Question: Programming a website with PHP is very easy as it always gives back an HTML response which the browser can send to the user. But how to release a website with java? I'm using Aruba.it hosting, I created a file containing java code, actually a simple servlet with this code;
'''
import java.io.IOException;
import javax.servlet.ServletException;
import javax.servlet.annotation.WebServlet;
import javax.servlet.http.HttpServlet;
import javax.servlet.http.HttpServletRequest;
import javax.servlet.http.HttpServletResponse;
@WebServlet("/Demo")
public class Demo extends HttpServlet {
private static final long serialVersionUID = 1L;
protected void doGet(HttpServletRequest request, HttpServletResponse response) throws ServletException, IOException {
response.getWriter().write("Do get called");;
}
/**
* @see HttpServlet#doPost(HttpServletRequest request, HttpServletResponse response)
*/
protected void doPost(HttpServletRequest request, HttpServletResponse response)
throws ServletException, IOException {
response.getWriter().write("Do post called");
}
}
'''
However, when I visit <URL> or simply /Demo, I get the code I showed you before;
I know this is a very stupid question, but I have no idea what to do. When I run a PHP file everything works as expected. What would you do?
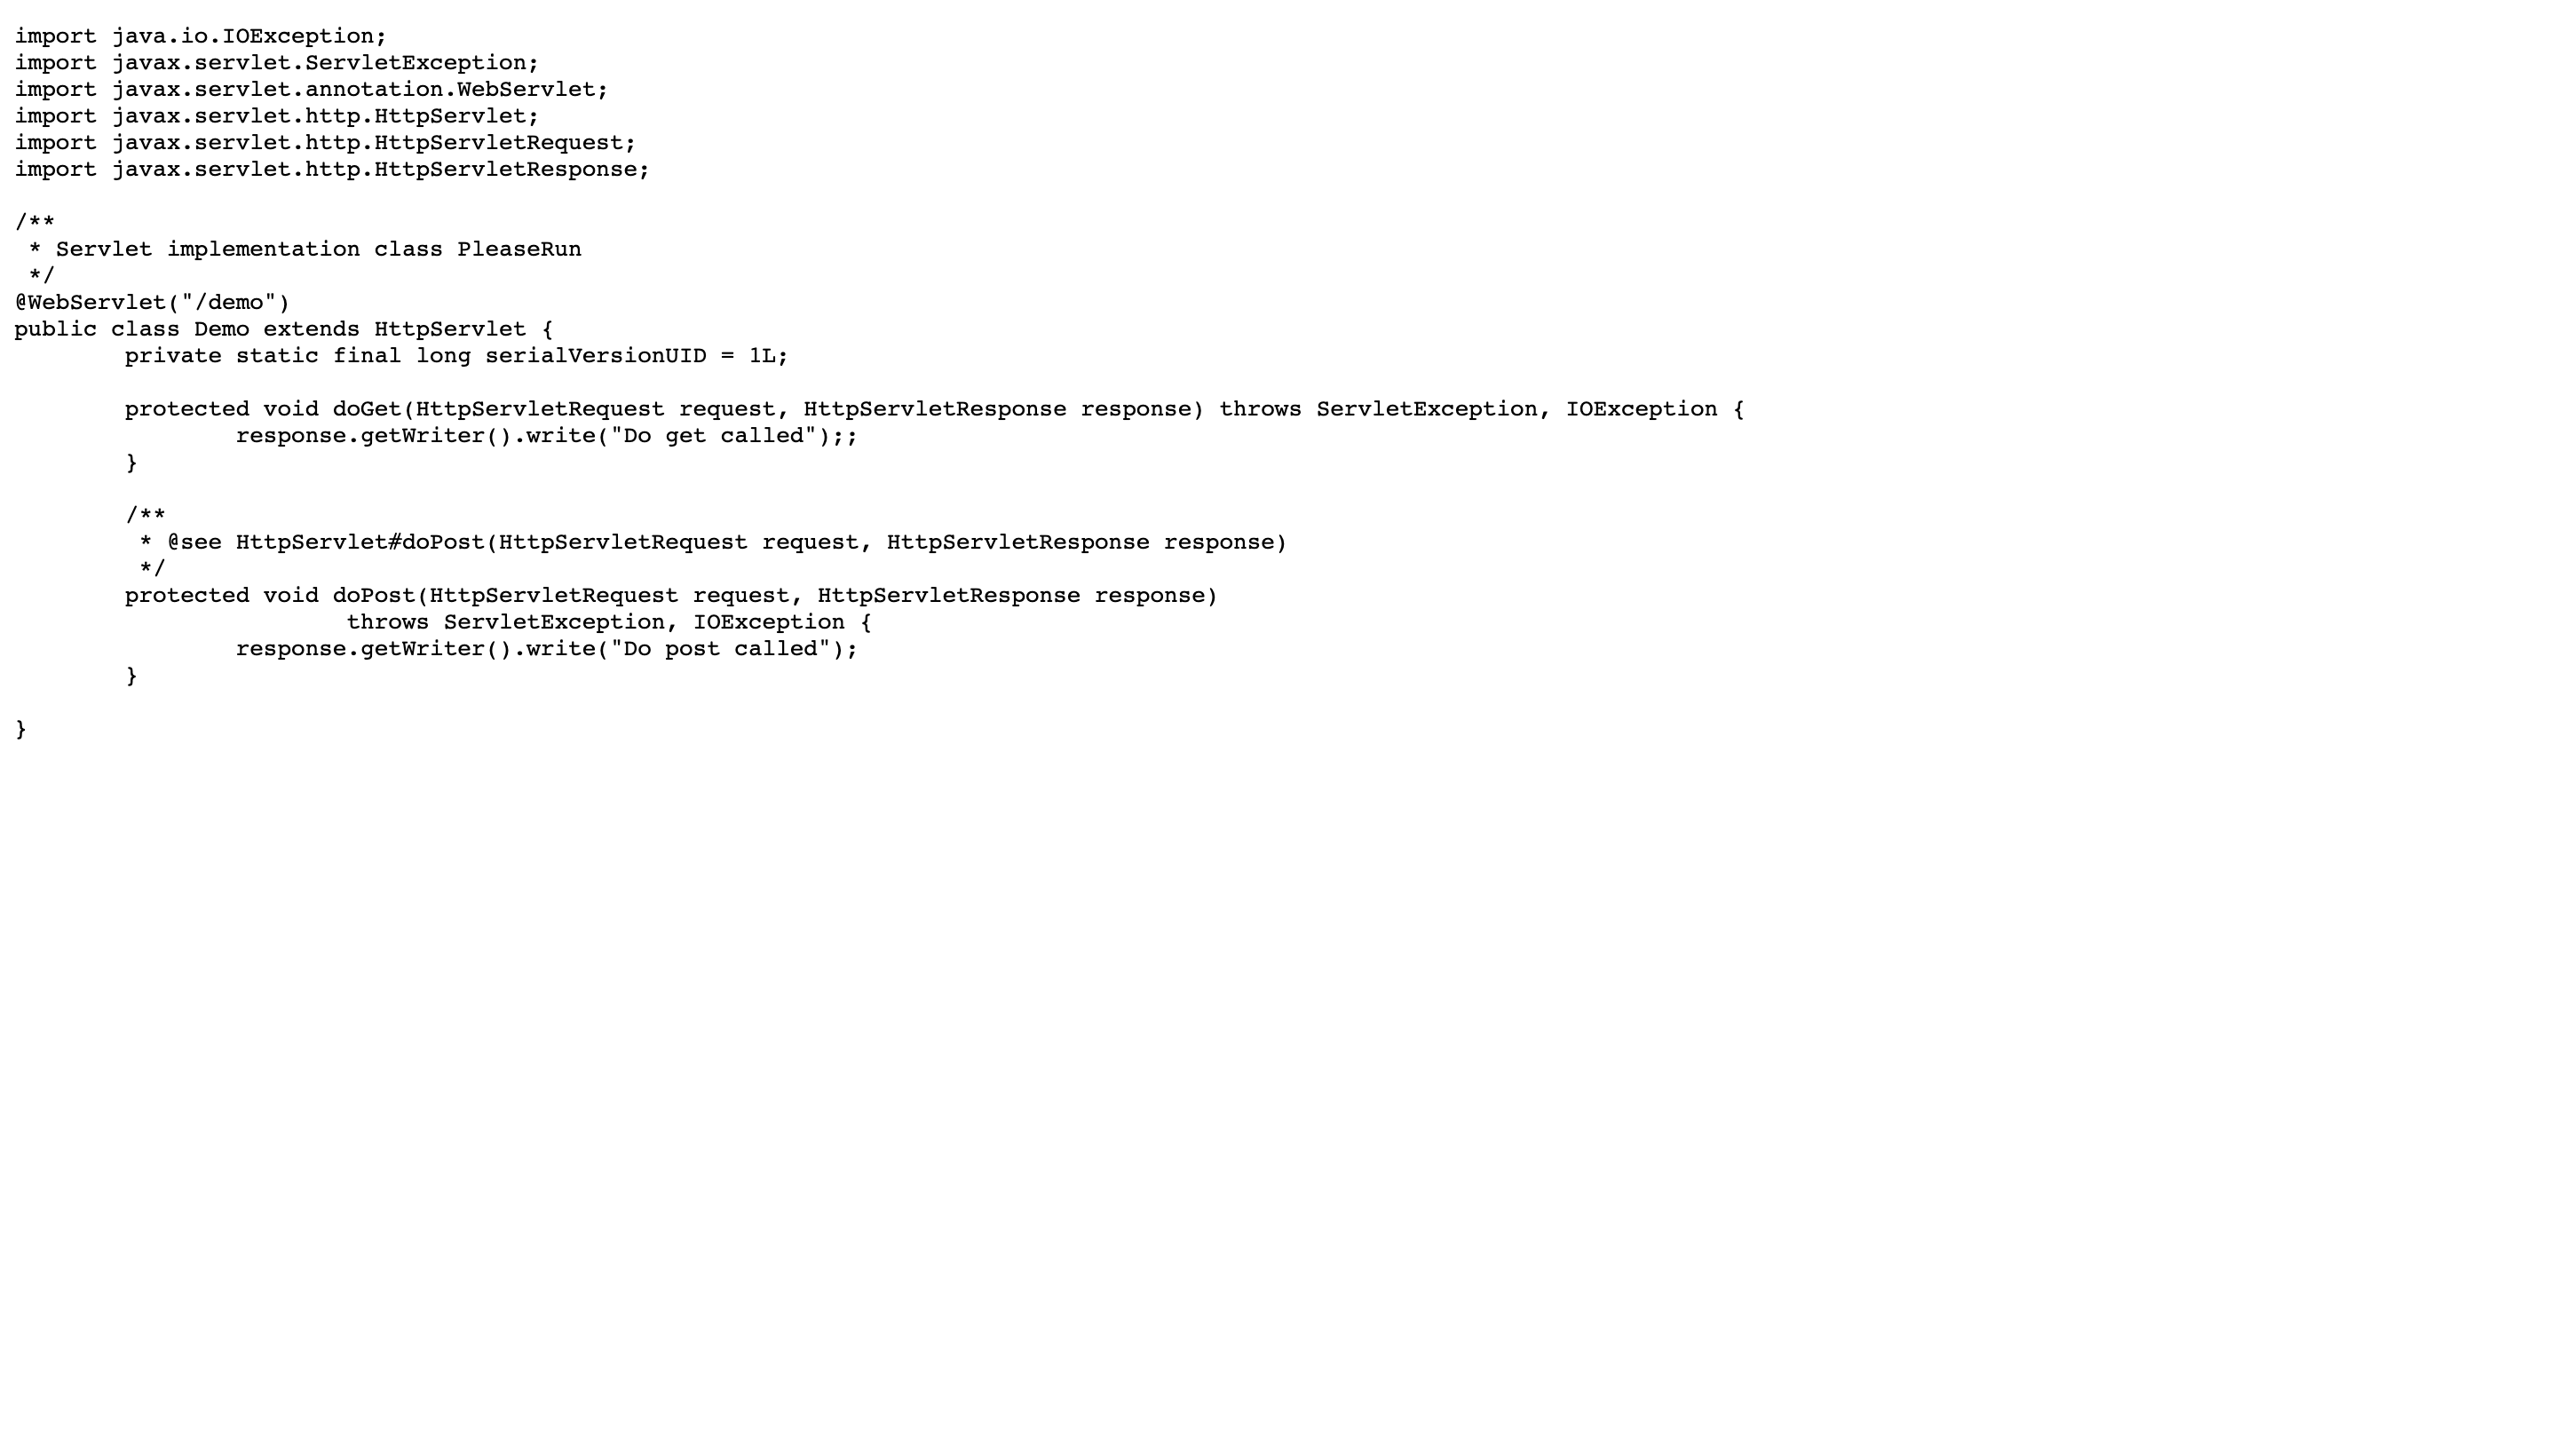
Answer: What you are asking is indeed a beginner question. Most webhosting providers (like aruba.it) base their Linux hosting services on Apache httpd server (better known as just Apache) which is a web container and supports php out of the box. However Java servlets need a servlet container like Apache Tomcat. For setting up a servlet container you need to have a VPS rather than a shared Linux hosting.
Secondly the code you have provided is actually a servlet which needs more elaborate steps and configuration to deploy. Please see this tutorial <URL>
If you are looking for something similar to PHP then consider using JSP (Java server pages) which allow you to embed html. Even so JSP still requires a servlet container like Tomcat to deploy (<URL>. Just that once initial set up is done, with JSP you can just put them in the correct location and call them like a php page and expect them to get compiled and run automatically rather than going through the more elaborate steps for setting up a servlet